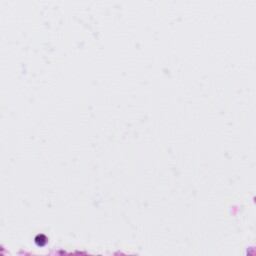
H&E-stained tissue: Liver